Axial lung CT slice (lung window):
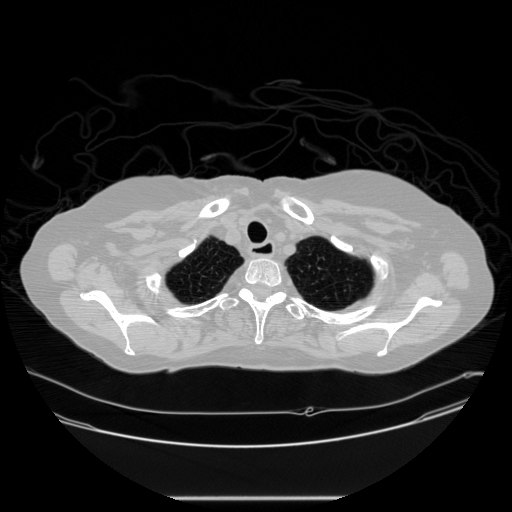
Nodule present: no